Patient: sex F, age 71
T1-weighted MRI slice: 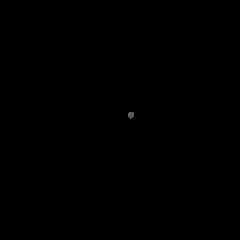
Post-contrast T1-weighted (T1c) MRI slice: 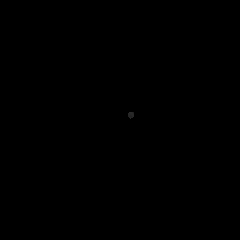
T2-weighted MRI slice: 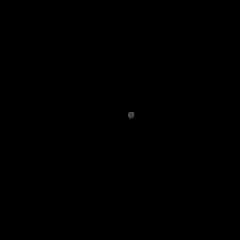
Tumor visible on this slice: no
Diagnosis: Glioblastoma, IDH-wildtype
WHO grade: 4